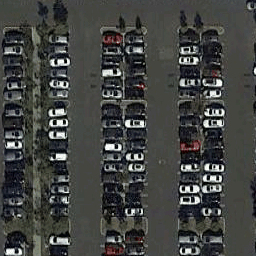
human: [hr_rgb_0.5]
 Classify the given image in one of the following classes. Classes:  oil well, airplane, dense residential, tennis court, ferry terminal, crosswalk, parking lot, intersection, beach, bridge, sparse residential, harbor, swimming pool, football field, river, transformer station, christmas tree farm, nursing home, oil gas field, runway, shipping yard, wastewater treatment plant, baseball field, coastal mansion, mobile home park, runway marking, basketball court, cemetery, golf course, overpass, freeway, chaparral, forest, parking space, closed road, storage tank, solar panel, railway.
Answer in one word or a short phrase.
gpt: parking lot